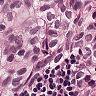
Metastatic tissue present: yes